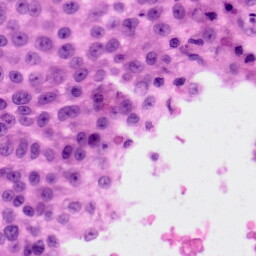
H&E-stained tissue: Skin